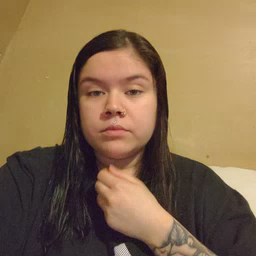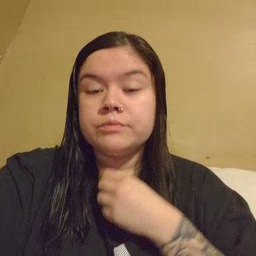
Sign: cheek